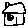
Label: house